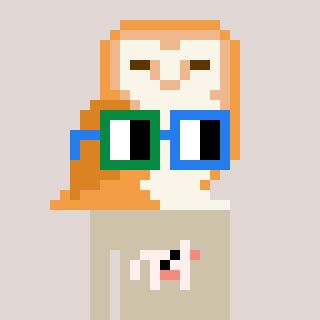
a pixel art character with square green and blue glasses, a owl-shaped head and a bege-colored body on a warm background